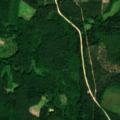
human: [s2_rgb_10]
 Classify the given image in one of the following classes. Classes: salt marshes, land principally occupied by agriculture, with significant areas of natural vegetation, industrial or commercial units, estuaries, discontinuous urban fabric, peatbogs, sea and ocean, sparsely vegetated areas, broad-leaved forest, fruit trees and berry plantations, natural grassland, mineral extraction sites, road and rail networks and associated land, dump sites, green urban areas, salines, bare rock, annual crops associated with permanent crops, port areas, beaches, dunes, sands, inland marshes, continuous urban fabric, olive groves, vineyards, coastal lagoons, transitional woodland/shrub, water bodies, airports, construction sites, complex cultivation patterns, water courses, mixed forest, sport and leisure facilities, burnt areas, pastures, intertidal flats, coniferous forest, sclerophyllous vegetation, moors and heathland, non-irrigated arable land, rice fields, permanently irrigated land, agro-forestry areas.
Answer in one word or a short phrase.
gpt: coniferous forest, mixed forest, transitional woodland/shrub, inland marshes